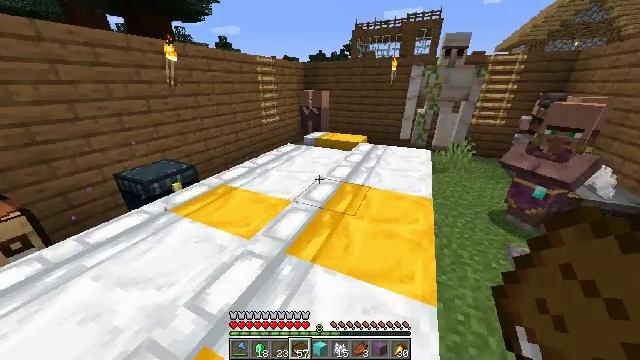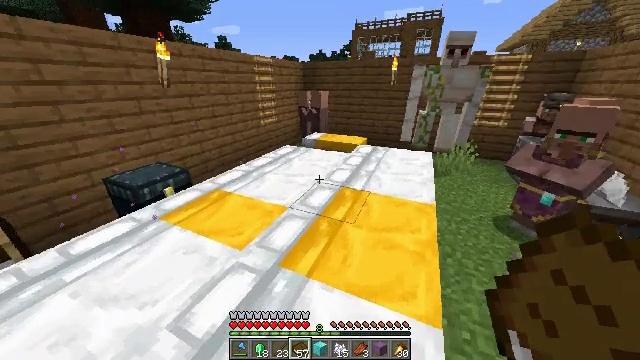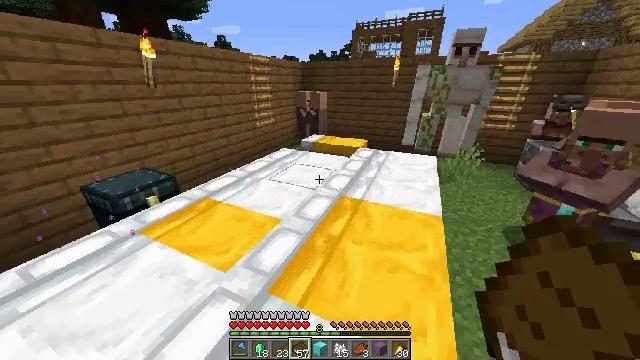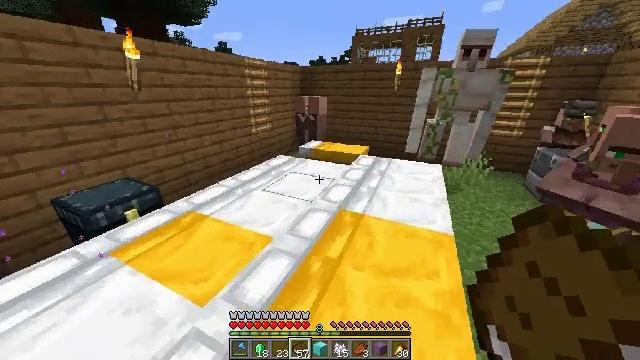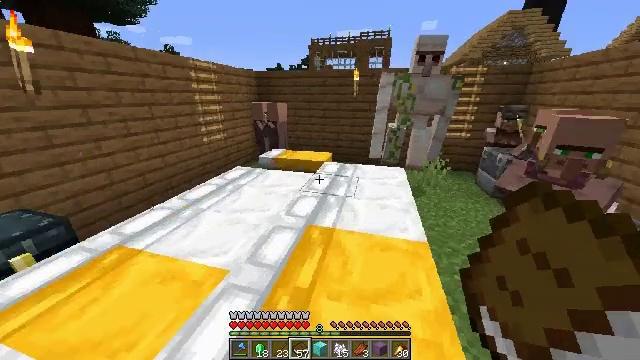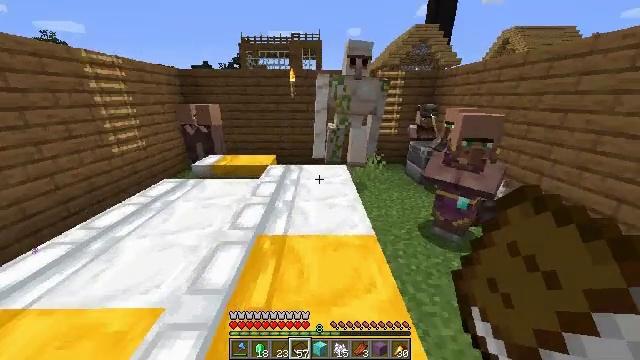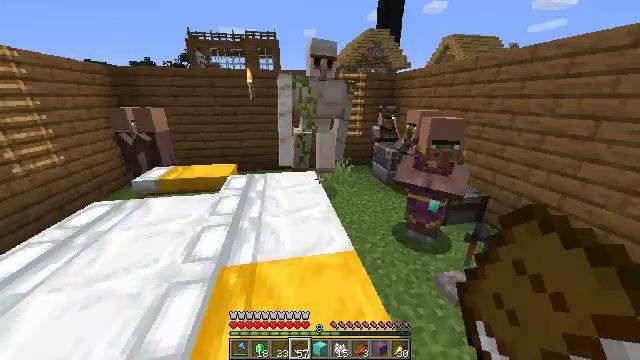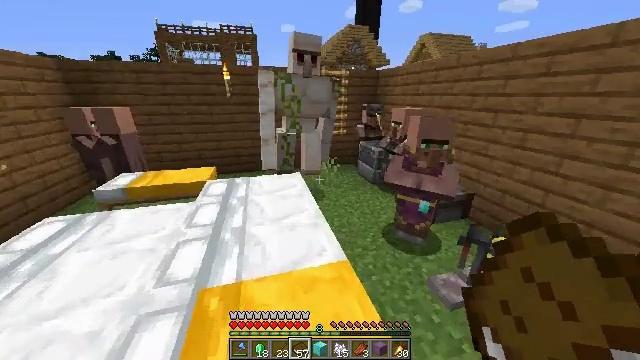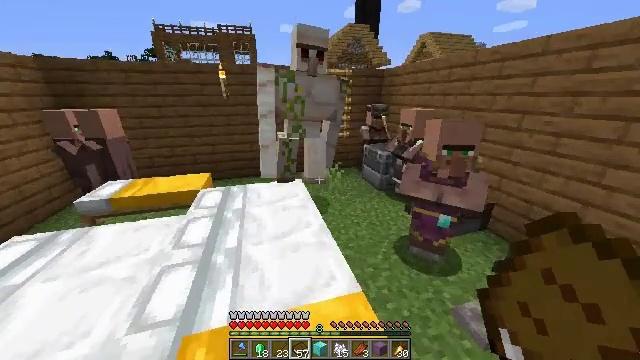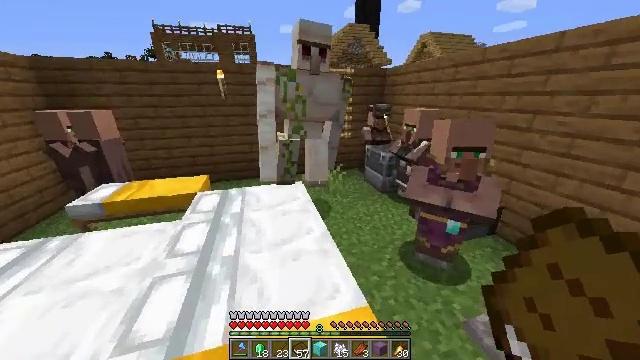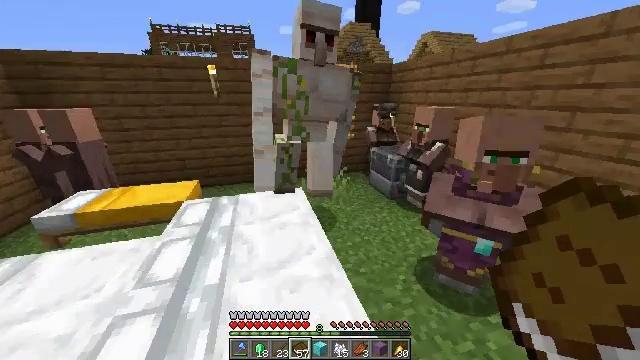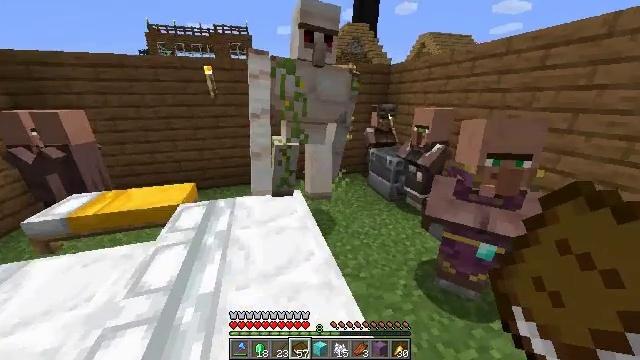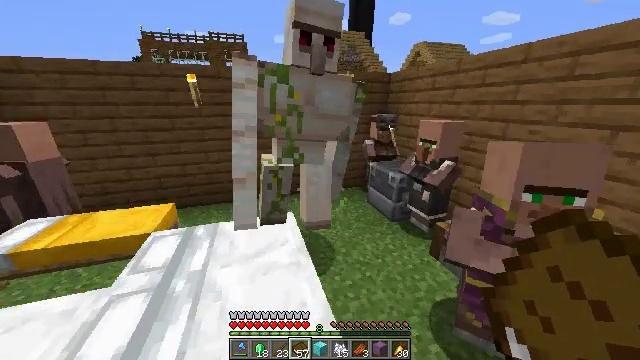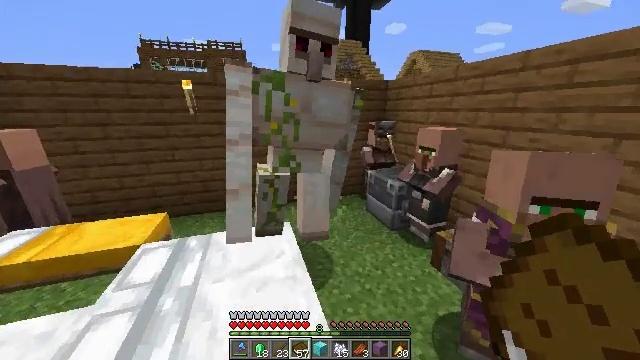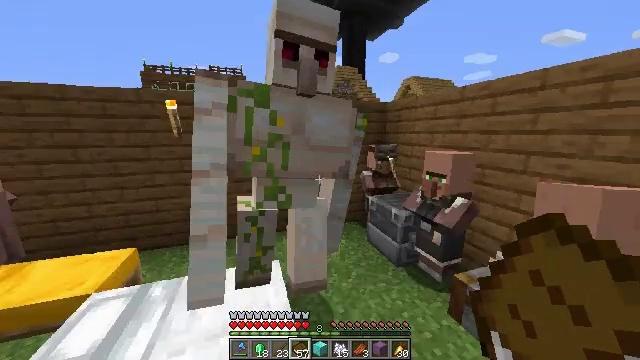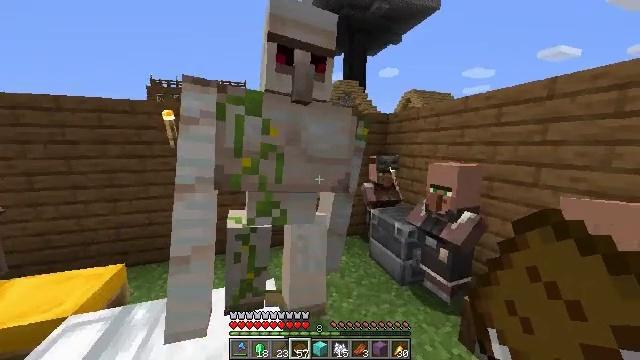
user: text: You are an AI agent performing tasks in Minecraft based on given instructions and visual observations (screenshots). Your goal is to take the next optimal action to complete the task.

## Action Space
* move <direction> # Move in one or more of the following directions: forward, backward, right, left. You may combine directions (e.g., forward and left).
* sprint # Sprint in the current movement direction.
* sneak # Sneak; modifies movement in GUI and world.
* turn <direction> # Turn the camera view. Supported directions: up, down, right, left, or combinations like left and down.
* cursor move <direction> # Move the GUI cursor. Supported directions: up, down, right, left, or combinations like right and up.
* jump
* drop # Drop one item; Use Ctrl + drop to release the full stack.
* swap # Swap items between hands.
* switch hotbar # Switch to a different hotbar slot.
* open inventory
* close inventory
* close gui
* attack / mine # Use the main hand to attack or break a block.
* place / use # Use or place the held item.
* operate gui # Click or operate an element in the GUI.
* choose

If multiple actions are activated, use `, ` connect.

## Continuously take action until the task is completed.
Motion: motion action
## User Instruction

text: Make a diamond using specific materials.
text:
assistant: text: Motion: move forward, sprint
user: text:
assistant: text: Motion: move forward, sprint
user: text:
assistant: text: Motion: move forward, sprint, turn up
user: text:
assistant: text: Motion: move forward, sprint, turn right and up
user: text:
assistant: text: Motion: move forward, sprint, turn right
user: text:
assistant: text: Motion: move forward, sprint, turn right
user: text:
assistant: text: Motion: move forward, sprint, turn right
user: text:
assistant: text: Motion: move forward, sprint
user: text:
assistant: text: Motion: move forward, sprint
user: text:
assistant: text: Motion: move forward, sprint
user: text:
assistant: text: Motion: move forward, sprint
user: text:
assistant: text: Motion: move forward, sprint, turn right and up
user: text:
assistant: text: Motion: move forward, sprint, turn up
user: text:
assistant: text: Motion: move forward, sprint, turn up
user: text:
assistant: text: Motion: move forward and move right, sprint, turn up
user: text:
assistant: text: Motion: move forward and move right, sprint
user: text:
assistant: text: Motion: move forward and move right, sprint, turn left and up
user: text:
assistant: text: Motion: move forward, sprint, turn left and up
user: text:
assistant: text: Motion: move forward, sprint, turn left and up
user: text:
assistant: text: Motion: move forward, sprint, turn left and up
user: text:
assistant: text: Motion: move forward, sprint, turn left and up
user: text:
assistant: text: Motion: move forward, sprint
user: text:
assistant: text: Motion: move forward, sprint
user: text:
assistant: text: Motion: move forward, sprint
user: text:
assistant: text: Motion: move forward, sprint
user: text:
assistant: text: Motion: move forward, sprint
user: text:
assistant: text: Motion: move forward, sprint
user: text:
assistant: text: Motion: move forward, sprint, jump
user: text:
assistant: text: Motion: move forward, sprint, turn left, jump
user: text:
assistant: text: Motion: move forward, sprint, jump